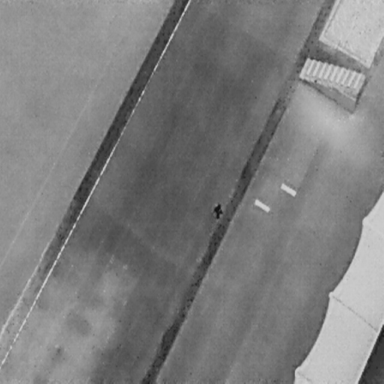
There is a Person in the infrared image.